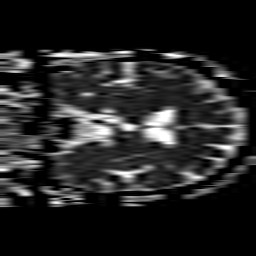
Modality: ADC
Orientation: coronal
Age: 63
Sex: male
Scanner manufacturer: philips
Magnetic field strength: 1.5 T
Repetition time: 3.373 s
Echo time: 0.07078 s